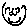
Label: smiley face